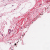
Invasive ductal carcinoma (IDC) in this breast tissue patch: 0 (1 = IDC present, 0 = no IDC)